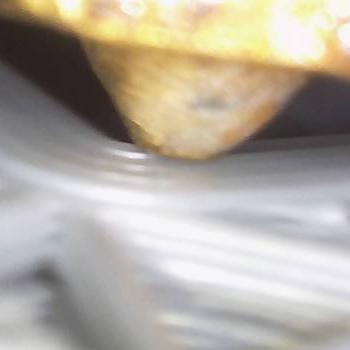
Flow rate: 100%